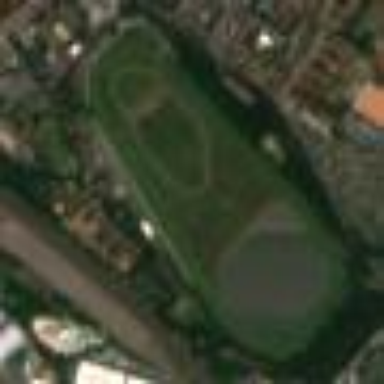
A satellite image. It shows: Sports centre dedicated to horse racing.